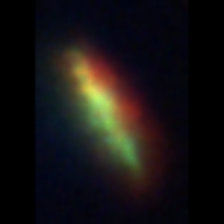
Taxon: Pennate
Group: Diatoms